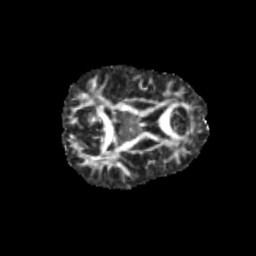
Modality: FA
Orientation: axial
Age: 12
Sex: female
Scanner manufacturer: siemens
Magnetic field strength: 3 T
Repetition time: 3.8 s
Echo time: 0.07 s